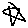
Label: star